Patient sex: M
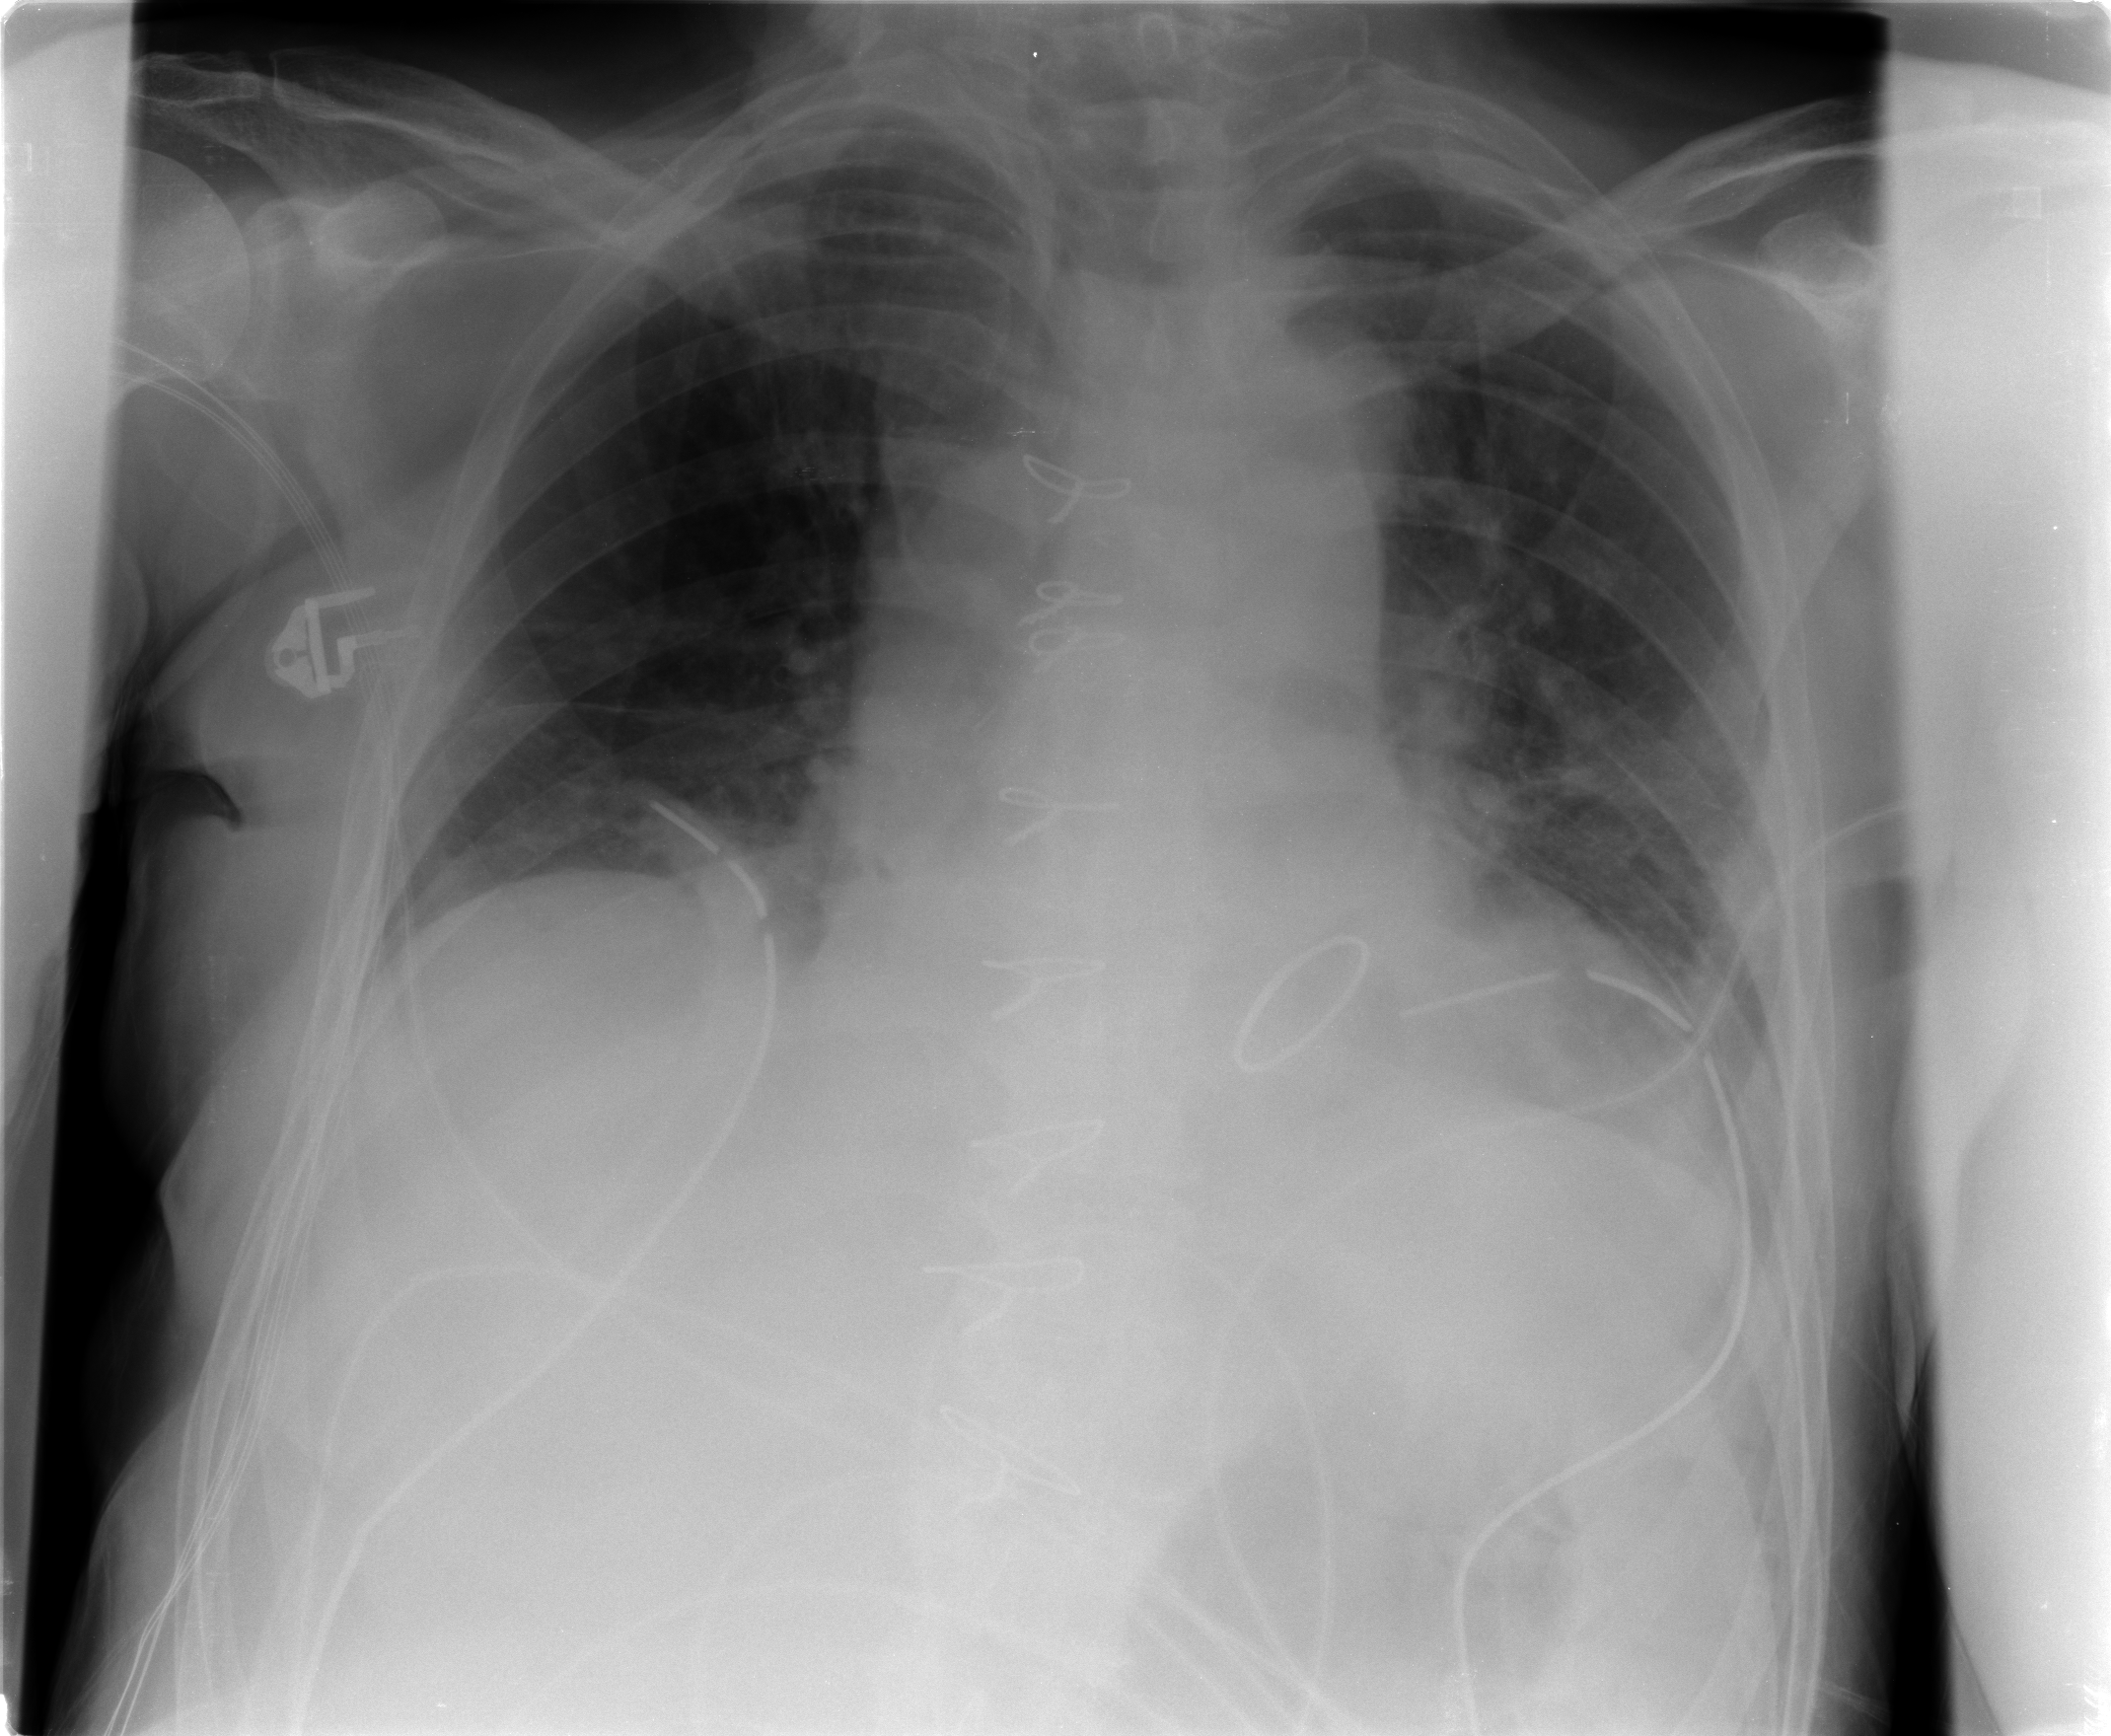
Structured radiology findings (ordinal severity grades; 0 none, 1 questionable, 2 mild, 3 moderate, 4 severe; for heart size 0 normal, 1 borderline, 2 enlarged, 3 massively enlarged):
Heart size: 2
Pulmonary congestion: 0
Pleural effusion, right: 0
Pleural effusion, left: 0
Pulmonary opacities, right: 0
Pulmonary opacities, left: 0
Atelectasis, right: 2
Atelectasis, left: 2